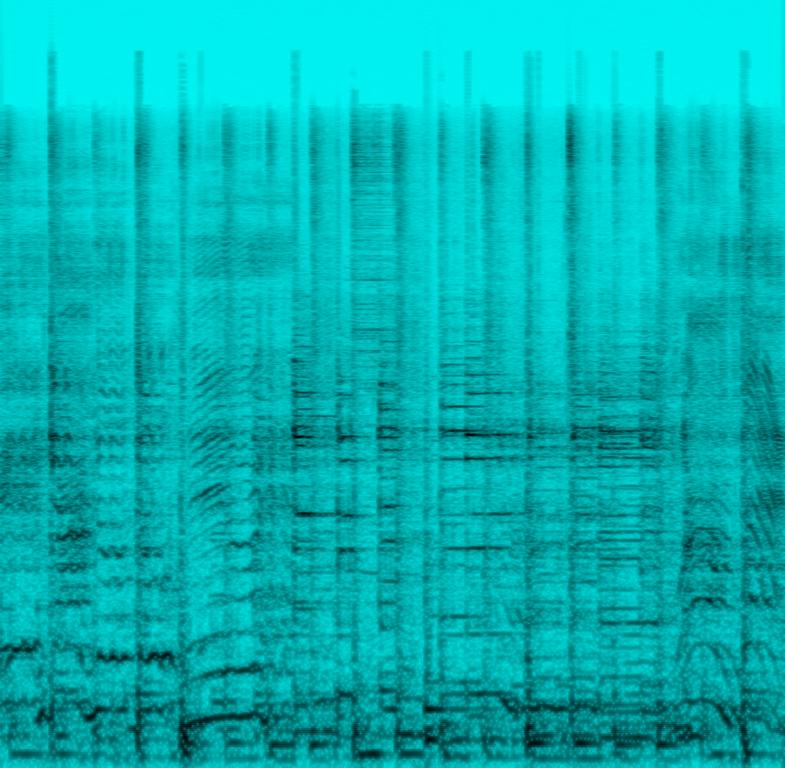
The music features a male voice singing a descending melody that repeats. The instrumental consists of a drum kit that's playing a light rhythm, a double bass that's playing a repeating descending melody and an electric guitar that's strumming chords once per beat. The quality of the audio recording is not so good which leads me to believe this is an amateur recording and not something professional.